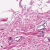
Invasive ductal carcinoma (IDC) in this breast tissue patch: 0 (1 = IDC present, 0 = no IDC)